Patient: sex F, age 57
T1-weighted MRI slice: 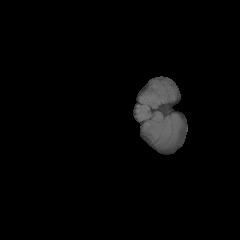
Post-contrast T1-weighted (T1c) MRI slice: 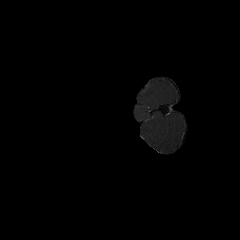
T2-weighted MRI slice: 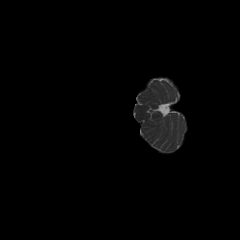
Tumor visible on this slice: no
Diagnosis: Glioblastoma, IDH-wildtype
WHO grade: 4